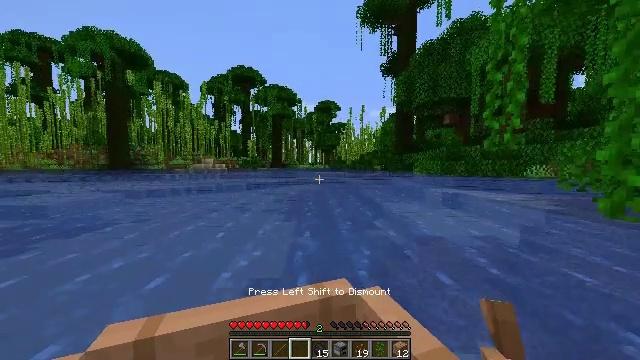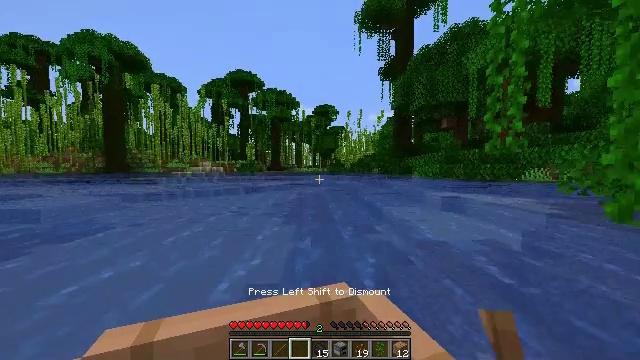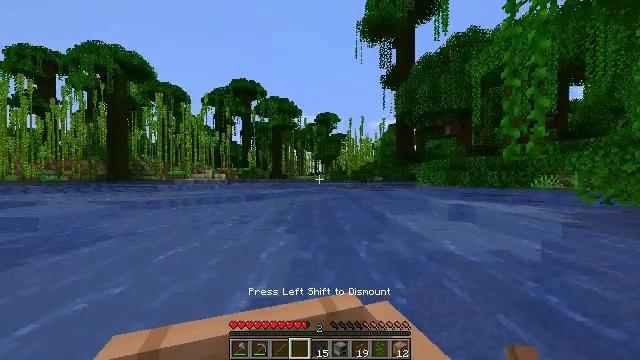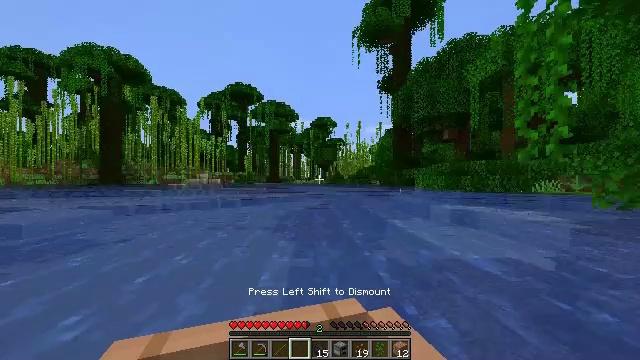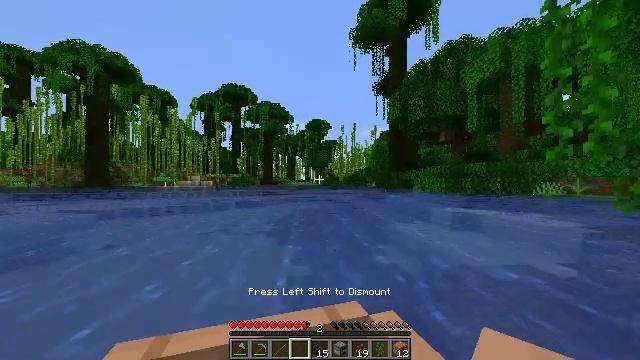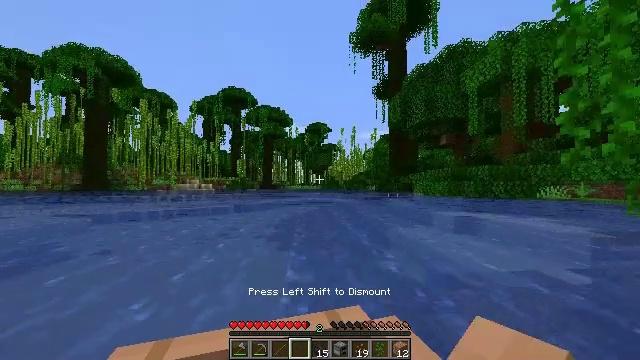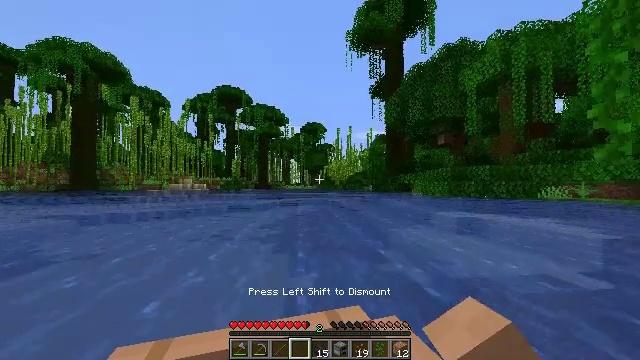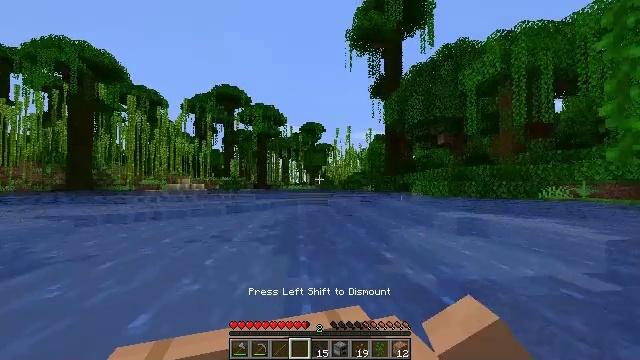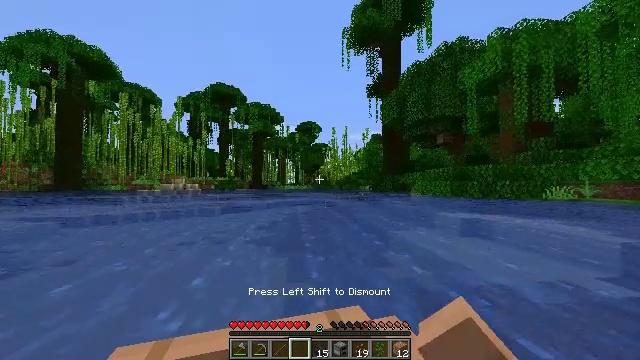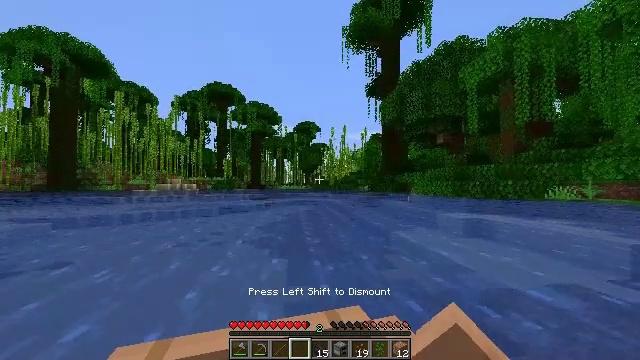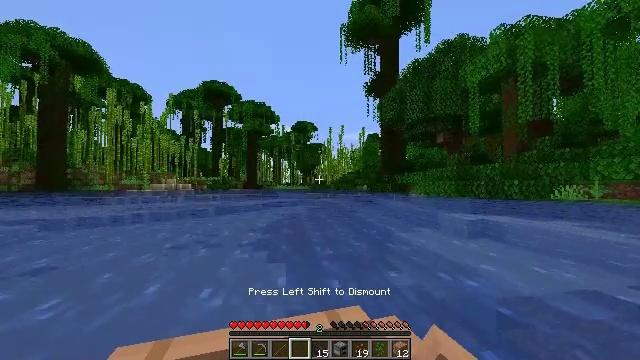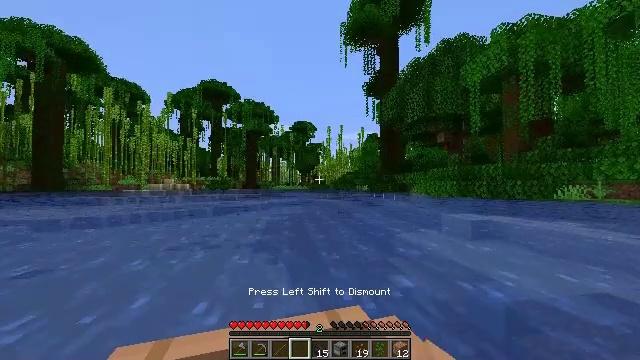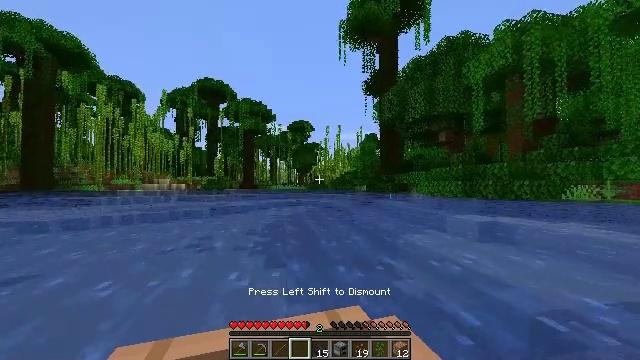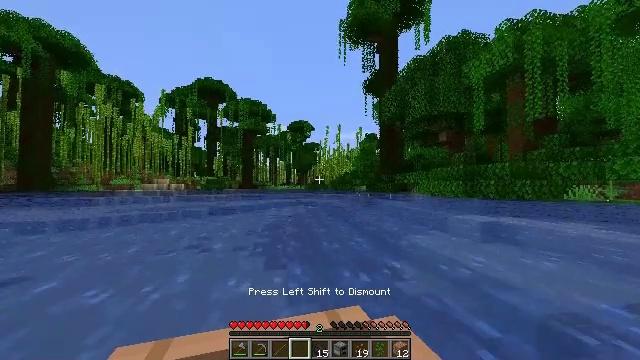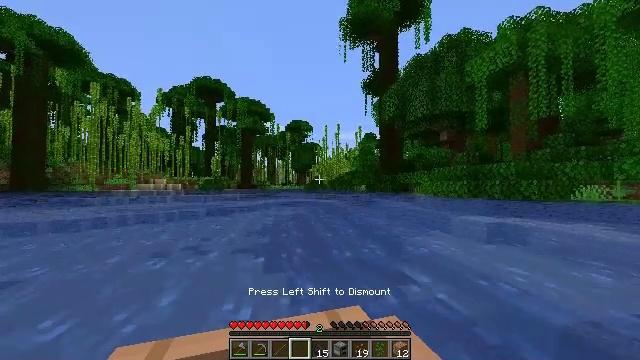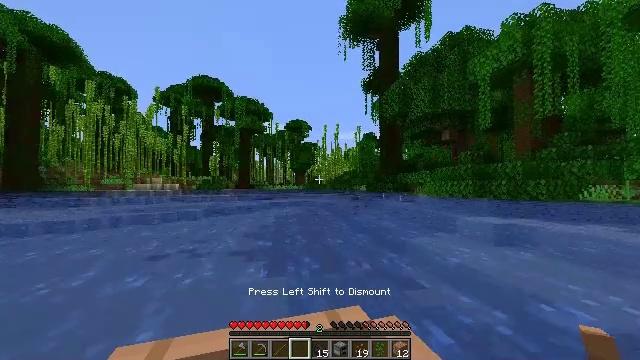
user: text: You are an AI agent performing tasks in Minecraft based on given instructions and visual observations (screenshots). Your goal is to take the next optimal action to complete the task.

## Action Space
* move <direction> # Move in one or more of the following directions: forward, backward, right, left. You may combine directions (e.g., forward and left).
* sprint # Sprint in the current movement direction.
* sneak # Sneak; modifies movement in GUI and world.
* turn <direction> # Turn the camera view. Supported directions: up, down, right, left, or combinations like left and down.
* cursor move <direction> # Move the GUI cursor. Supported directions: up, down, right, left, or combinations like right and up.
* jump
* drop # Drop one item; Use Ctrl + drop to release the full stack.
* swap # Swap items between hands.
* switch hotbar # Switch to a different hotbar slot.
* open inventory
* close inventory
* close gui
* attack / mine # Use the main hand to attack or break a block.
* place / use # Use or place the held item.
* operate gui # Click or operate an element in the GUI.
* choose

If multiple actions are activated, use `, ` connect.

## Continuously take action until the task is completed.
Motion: motion action
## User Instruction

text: Attack bamboo to gather it.
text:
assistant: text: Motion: move forward, sprint
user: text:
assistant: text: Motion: move forward, sprint, turn left and up
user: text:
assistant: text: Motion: move forward, sprint, turn up
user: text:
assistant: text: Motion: move forward, sprint
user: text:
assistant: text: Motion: move forward, sprint
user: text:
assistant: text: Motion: move forward, sprint
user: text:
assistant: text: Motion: move forward, sprint
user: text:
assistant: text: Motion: move forward, sprint
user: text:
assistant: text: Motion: move forward, sprint
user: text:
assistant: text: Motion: move forward, sprint
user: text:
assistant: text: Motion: move forward, sprint
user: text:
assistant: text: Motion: move forward, sprint
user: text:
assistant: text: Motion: move forward, sprint
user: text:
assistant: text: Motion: move forward, sprint
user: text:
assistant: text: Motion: move forward, sprint
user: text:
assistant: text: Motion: move forward, sprint
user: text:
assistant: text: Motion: move forward, sprint
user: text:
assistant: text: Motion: move forward, sprint
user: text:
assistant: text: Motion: move forward, sprint
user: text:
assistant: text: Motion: move forward, sprint
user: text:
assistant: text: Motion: move forward, sprint
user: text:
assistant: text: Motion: move forward, sprint
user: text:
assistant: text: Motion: move forward, sprint
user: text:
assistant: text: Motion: move forward, sprint
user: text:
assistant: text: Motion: move forward, sprint
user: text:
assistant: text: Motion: move forward, sprint
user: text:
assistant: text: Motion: move forward, sprint
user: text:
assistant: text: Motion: move forward, sprint
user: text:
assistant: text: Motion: move forward, sprint
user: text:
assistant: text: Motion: move forward, sprint